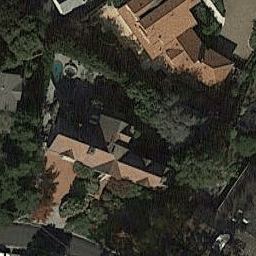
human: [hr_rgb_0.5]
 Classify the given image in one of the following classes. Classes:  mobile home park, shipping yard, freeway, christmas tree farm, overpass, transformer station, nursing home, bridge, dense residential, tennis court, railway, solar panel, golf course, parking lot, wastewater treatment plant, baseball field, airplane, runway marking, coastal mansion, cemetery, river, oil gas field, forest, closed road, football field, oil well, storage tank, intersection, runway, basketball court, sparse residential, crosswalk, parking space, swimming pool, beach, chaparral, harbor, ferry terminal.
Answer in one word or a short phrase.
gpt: sparse residential